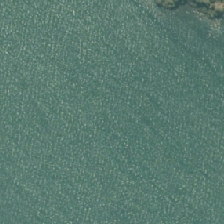
Land cover: lake_pond